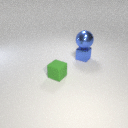
small blue metal cube below large blue metal sphere